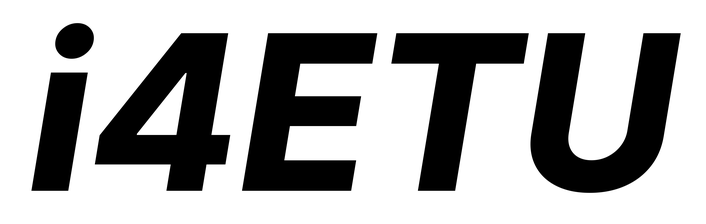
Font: Inter-Italic_ExtraBold_Italic